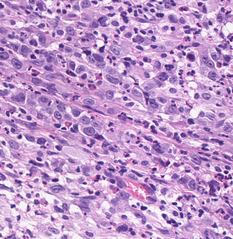
Tumor epithelial tissue: yes
Tumor-associated stroma tissue: no
Normal tissue: no